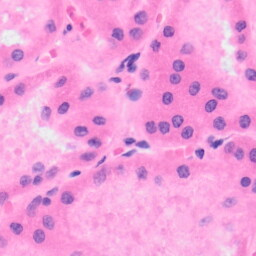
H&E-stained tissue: Kidney